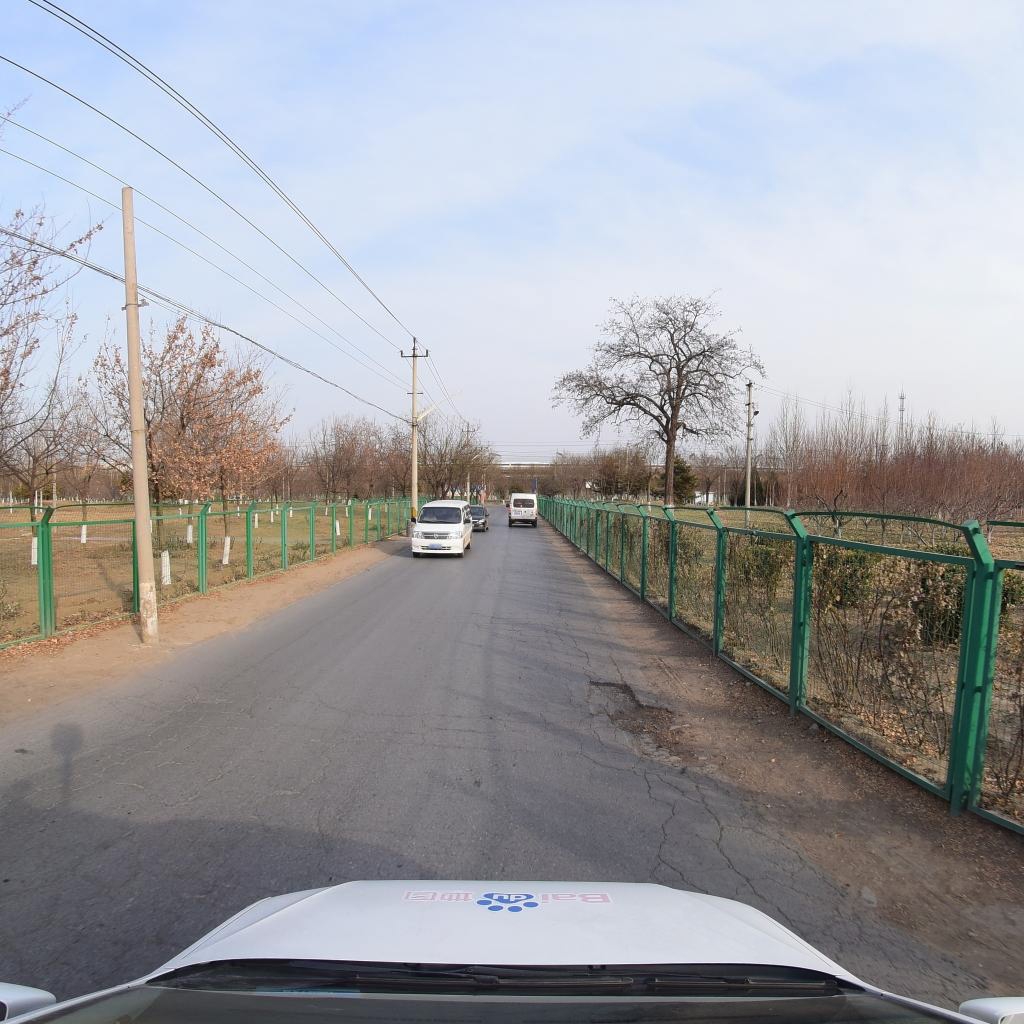
Region: Fengtai
Road damage annotations: pothole, alligator crack